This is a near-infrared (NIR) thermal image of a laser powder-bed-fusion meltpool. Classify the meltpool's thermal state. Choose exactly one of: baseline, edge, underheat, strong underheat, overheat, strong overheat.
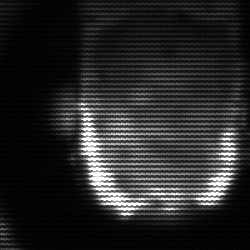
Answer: baseline